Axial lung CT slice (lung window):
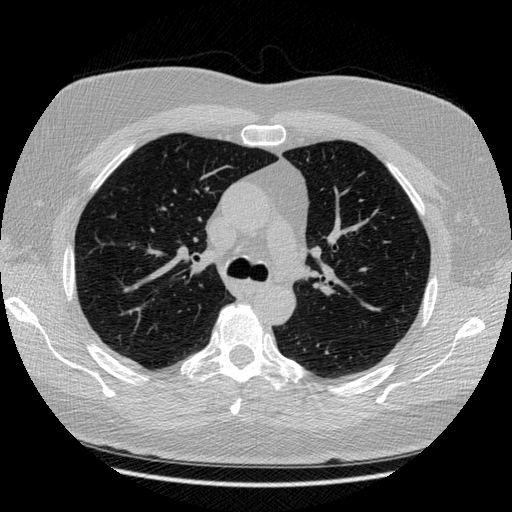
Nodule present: no